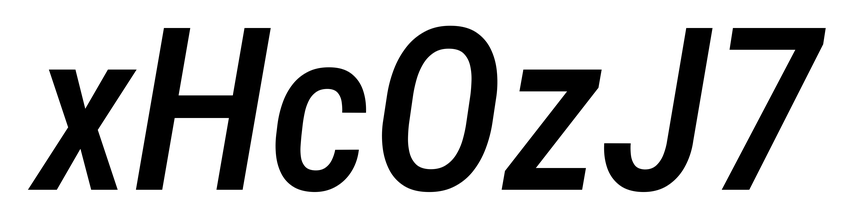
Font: Roboto-Italic_Condensed_Medium_Italic